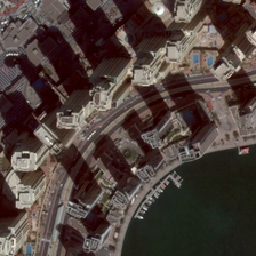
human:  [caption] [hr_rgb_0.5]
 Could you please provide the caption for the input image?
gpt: The dark yellow business district is surrounded by green lakes and there are several yachts.

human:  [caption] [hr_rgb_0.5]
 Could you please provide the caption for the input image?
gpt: A dark yellow business district surrounded by a green lake of several yachts.

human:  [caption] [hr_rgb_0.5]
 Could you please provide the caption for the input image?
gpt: A dark yellow business district was surrounded by a green lake with some yachts .

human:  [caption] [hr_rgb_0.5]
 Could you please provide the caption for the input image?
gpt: The dark yellow business district is surrounded by a green lake and several yachts.

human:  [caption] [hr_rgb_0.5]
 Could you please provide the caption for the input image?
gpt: A dark yellow business district is surrounded by green lakes and several yachts.